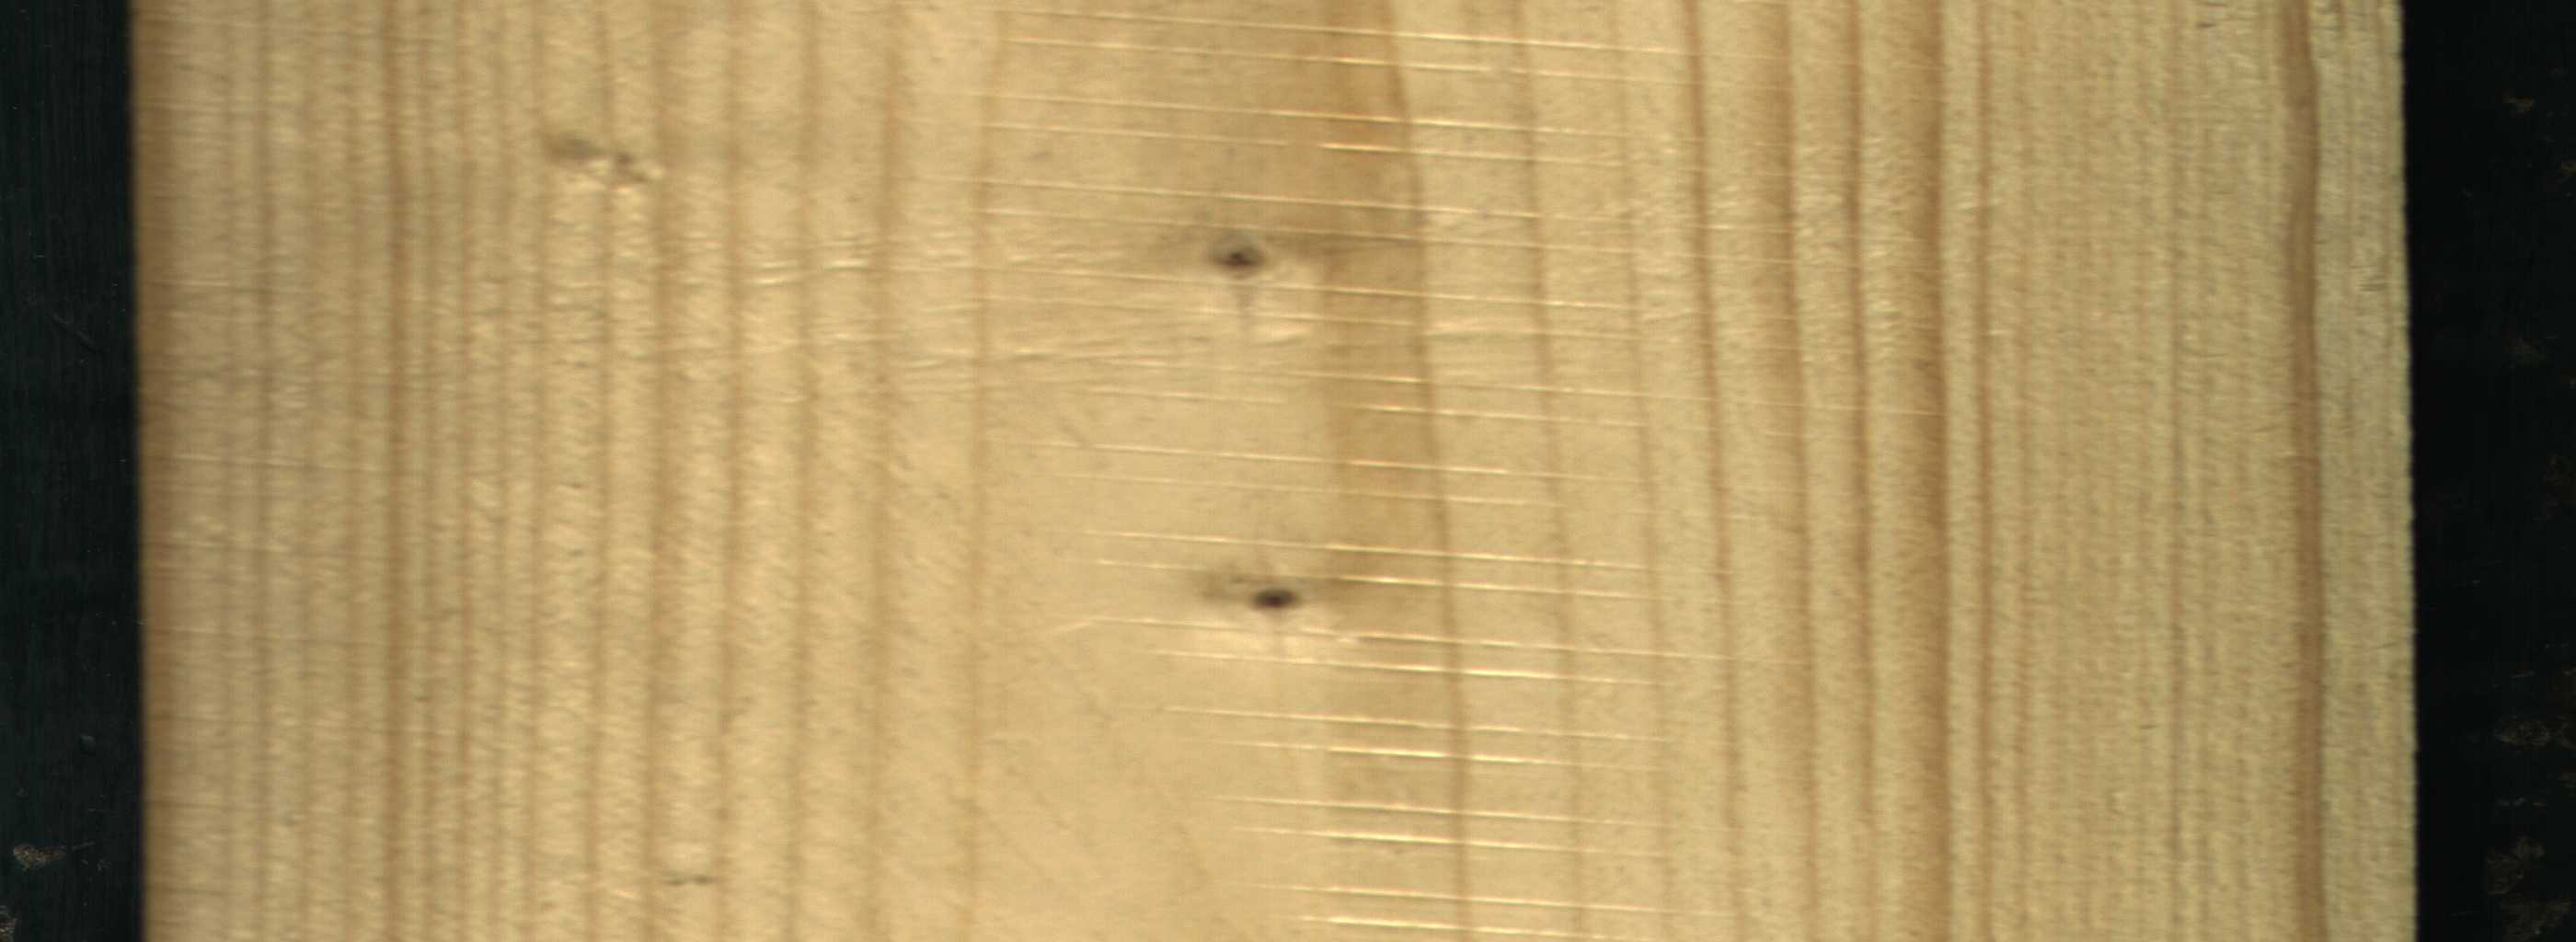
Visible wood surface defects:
Quartzity
Live_Knot
Live_Knot